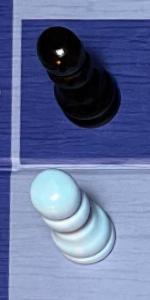
Label: Pawn_White